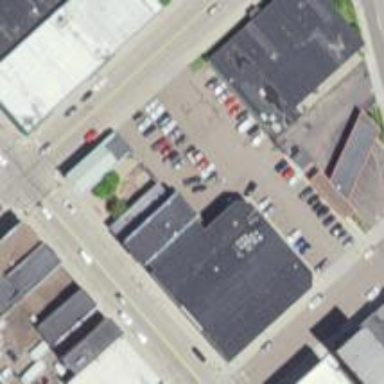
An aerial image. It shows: Building.